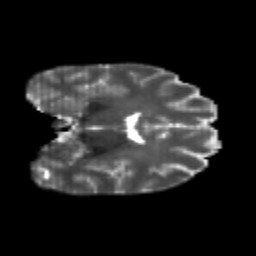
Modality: T2w
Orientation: coronal
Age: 24
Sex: male
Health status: healthy
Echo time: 0.074 s